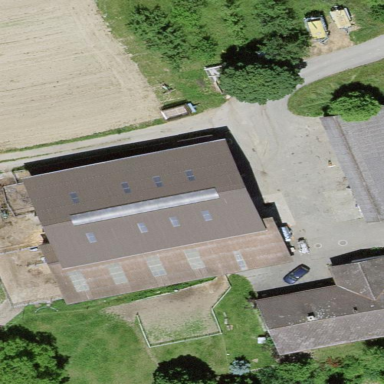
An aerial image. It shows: Barn.